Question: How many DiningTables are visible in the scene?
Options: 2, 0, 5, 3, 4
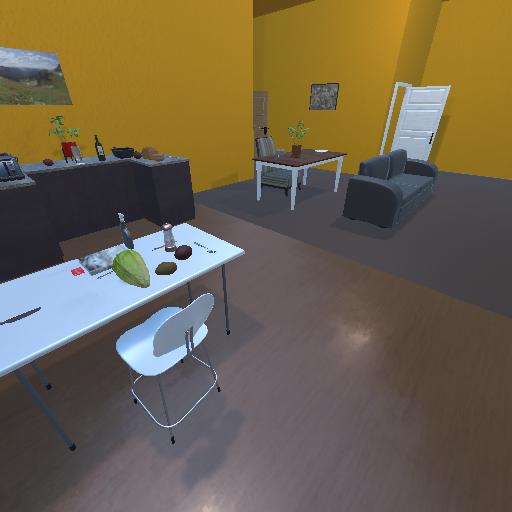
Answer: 2